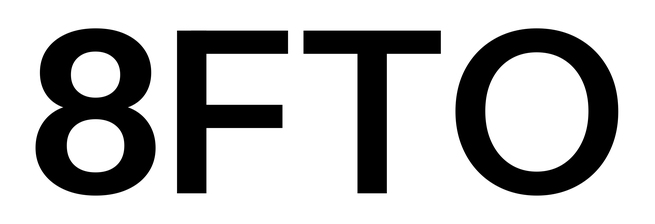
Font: InstrumentSans_SemiBold